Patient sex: M
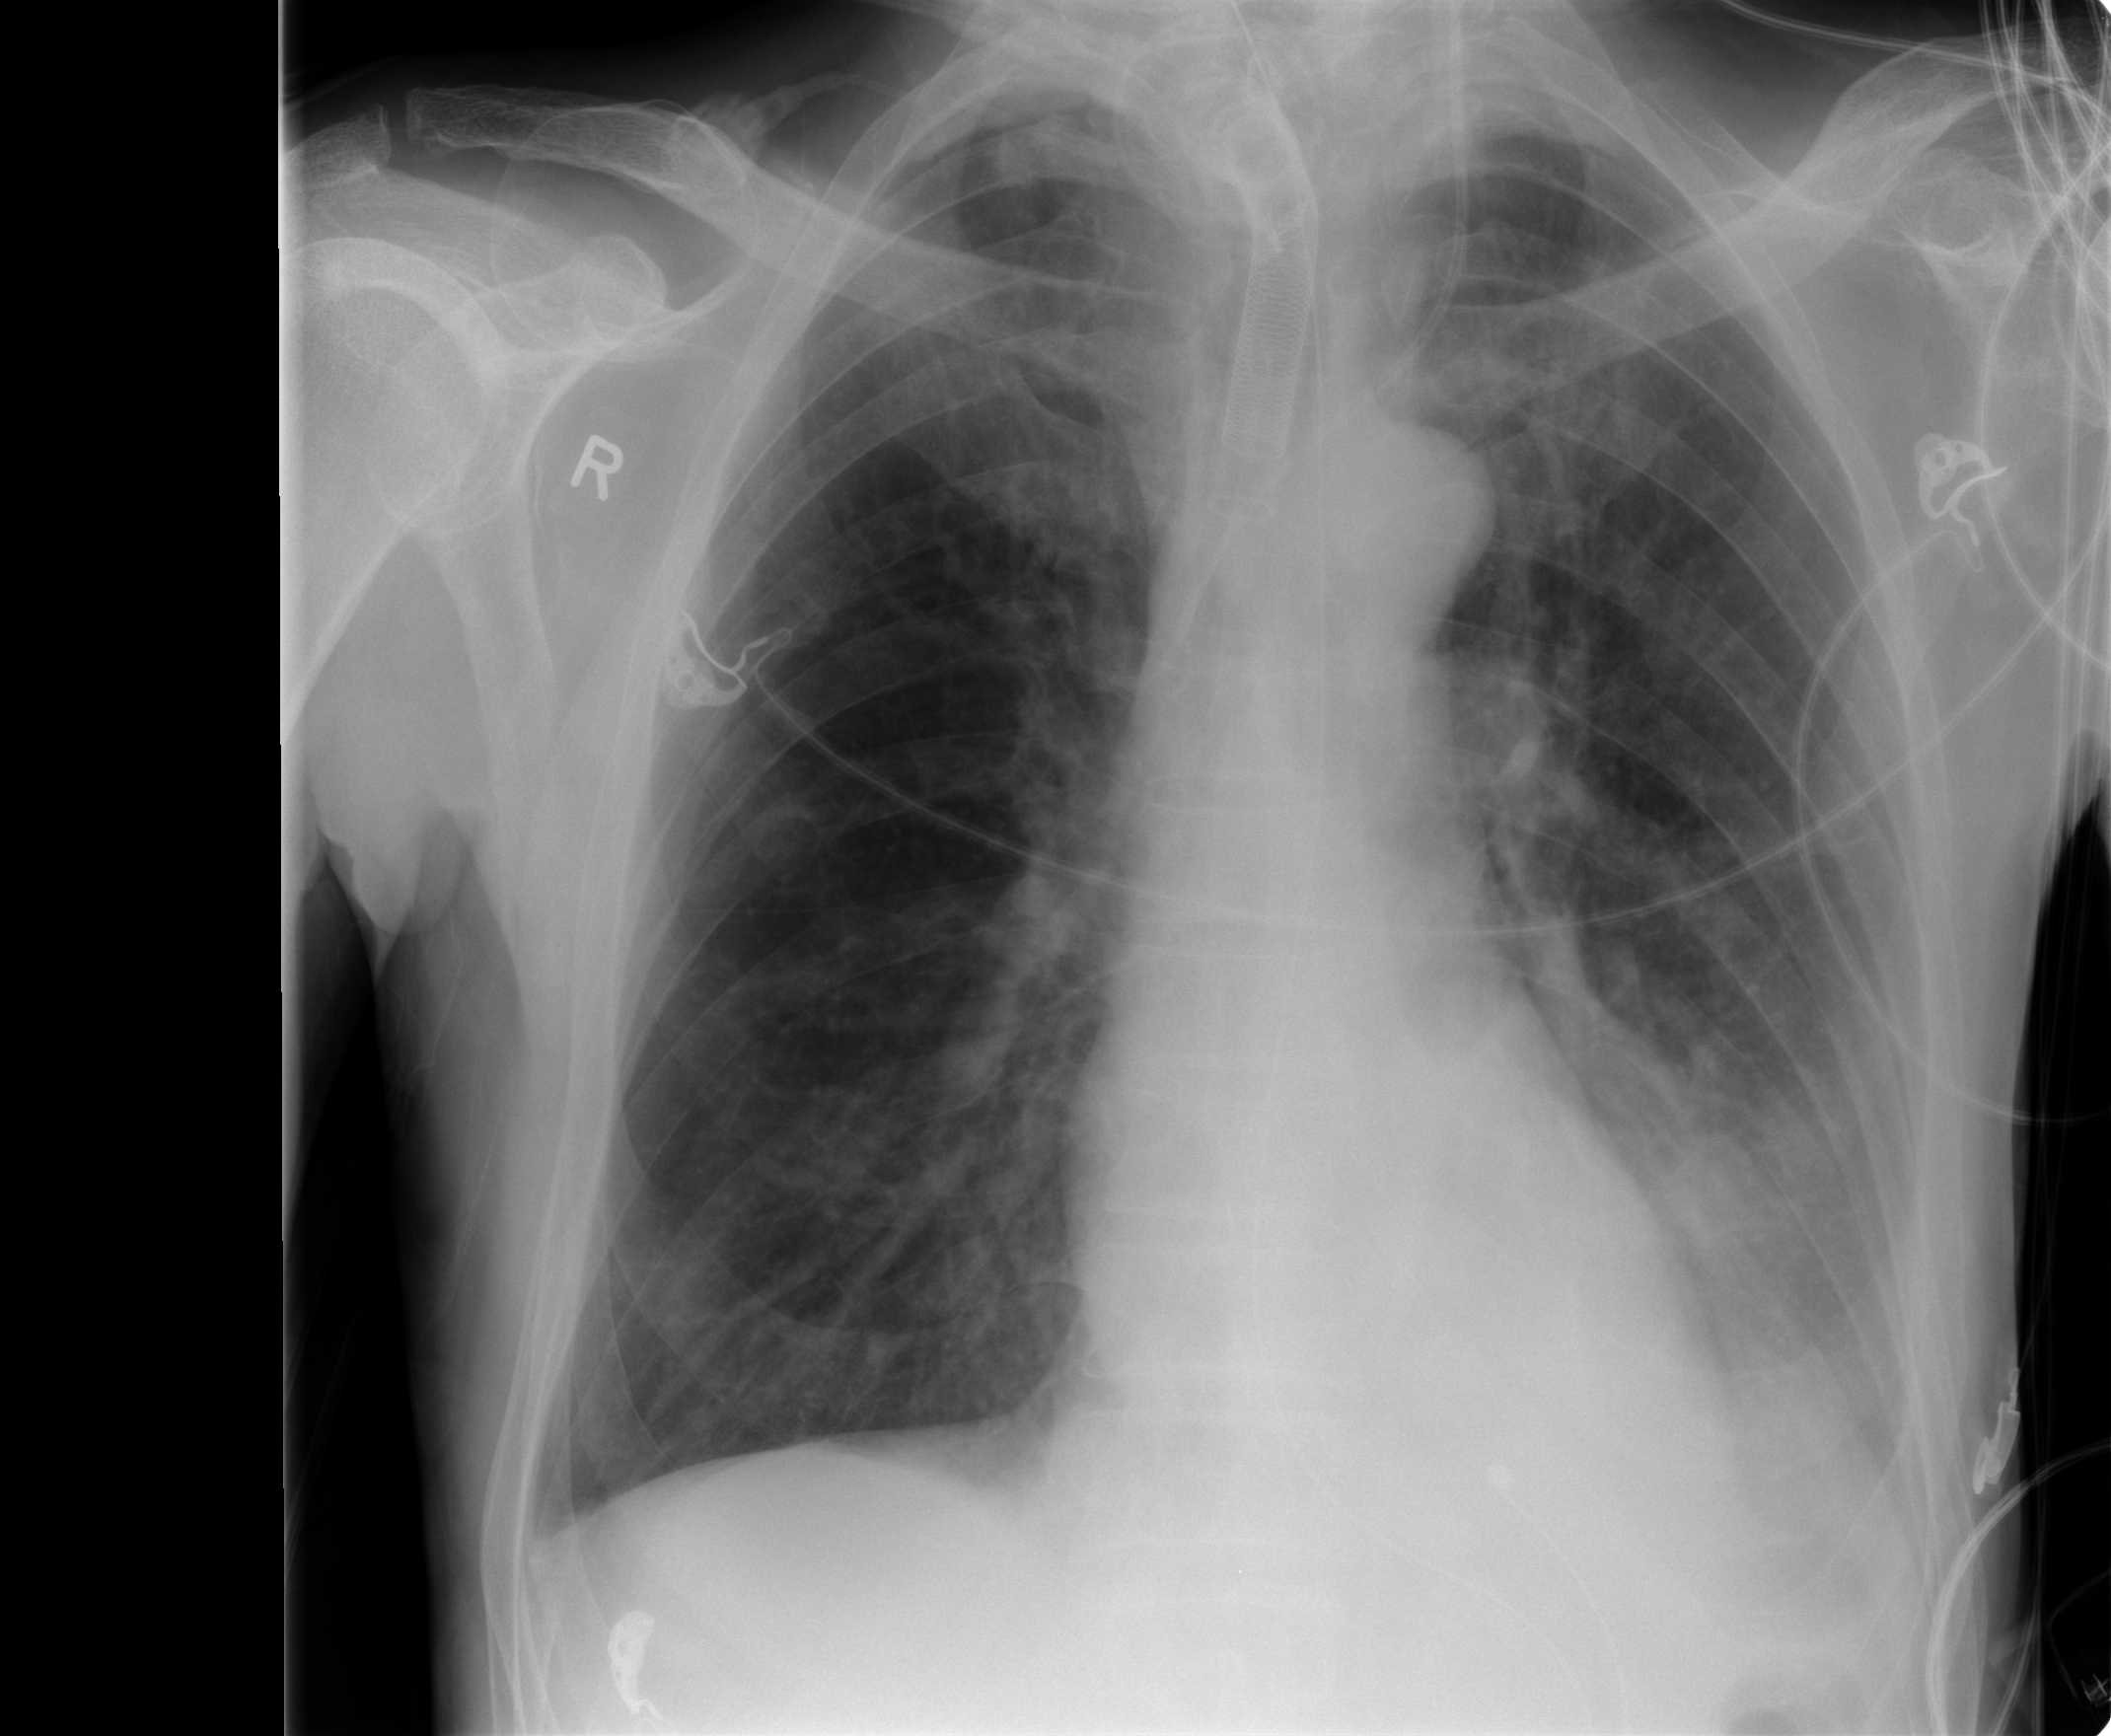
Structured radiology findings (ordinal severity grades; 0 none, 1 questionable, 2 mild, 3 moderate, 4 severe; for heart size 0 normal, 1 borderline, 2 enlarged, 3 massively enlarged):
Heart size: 0
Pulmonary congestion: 1
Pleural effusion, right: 0
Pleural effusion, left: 2
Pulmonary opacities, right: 1
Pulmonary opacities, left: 1
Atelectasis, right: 2
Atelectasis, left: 3